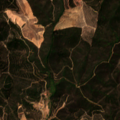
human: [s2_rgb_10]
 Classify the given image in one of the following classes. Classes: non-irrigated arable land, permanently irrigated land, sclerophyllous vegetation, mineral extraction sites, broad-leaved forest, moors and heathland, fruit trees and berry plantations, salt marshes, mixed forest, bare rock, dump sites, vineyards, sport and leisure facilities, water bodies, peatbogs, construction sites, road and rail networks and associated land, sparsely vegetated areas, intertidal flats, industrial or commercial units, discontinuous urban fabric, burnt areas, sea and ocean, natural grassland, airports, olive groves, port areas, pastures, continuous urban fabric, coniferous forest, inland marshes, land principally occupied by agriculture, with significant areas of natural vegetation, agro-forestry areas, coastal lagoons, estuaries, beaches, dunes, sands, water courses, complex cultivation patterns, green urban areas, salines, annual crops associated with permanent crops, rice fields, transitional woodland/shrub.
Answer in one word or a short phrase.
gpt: broad-leaved forest, sclerophyllous vegetation, transitional woodland/shrub